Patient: sex F, age 68
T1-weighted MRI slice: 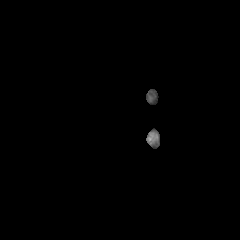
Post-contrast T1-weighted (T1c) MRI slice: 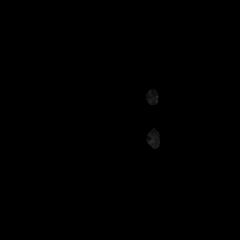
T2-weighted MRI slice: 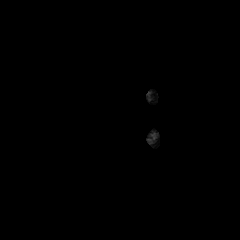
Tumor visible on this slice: no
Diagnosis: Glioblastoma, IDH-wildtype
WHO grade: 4